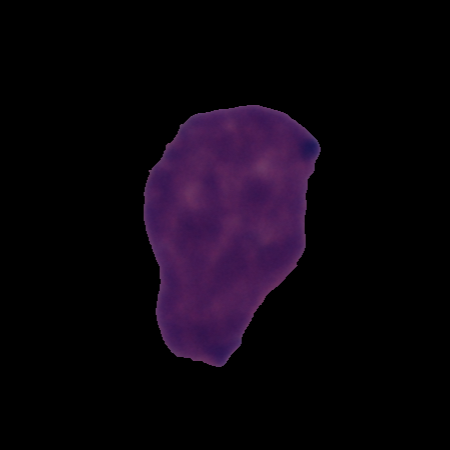
Label: cancer